Question: The question says that:
> The program shown below on the left draws a snowflake. It uses 33 code blocks.
Can you re-write it so that it uses at least one function and less than 30 blocks.

How can I draw this using Blockly?
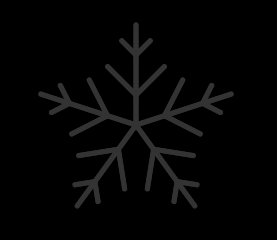
Answer: After some research I don't think recursive function is the solution in this case but in python I would try something like this
'''
def drawLeaf(direction):
// Draw your leaf in this direction using your blocks code
for direction in [0, 72, 144, 216, 288]:
drawLeaf(direction)
'''